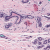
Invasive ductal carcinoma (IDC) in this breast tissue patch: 0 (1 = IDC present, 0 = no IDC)